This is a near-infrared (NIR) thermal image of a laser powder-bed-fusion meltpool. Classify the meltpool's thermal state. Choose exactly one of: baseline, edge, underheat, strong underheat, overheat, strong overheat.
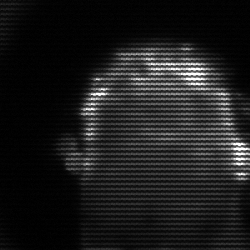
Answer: baseline